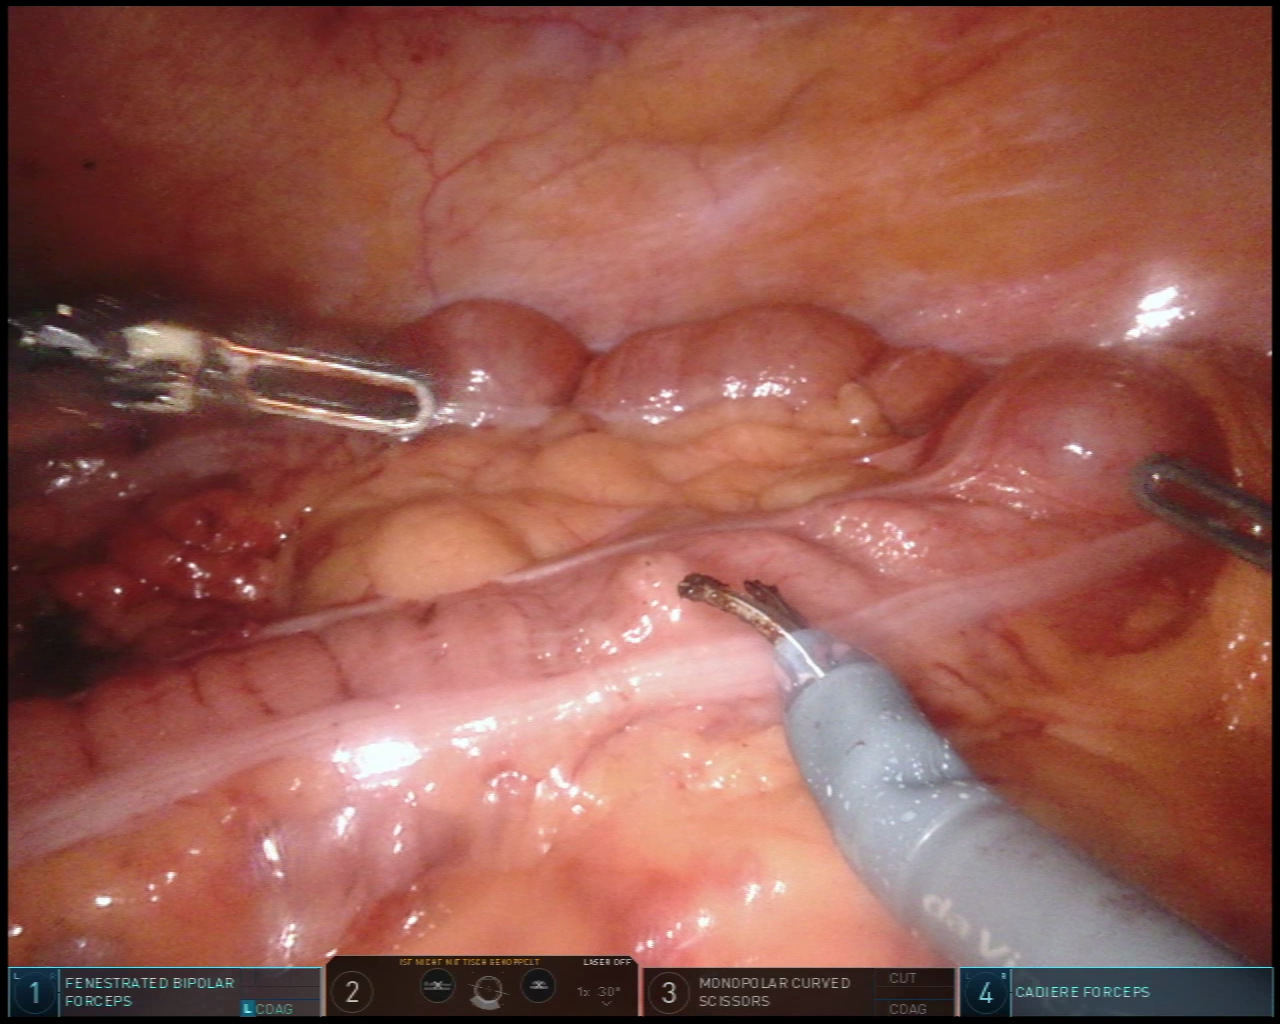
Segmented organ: abdominal_wall
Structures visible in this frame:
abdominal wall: yes
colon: yes
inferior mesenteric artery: no
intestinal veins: no
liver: no
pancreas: no
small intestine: no
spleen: no
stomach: no
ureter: no
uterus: no
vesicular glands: no